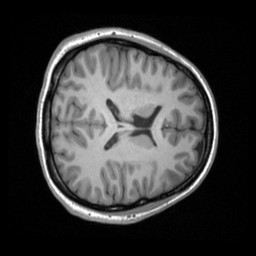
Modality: T1w
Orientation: axial
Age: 18
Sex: female
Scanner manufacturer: siemens
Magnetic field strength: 3 T
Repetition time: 1.9 s
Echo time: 0.00226 s